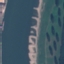
Label: River